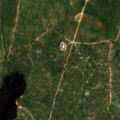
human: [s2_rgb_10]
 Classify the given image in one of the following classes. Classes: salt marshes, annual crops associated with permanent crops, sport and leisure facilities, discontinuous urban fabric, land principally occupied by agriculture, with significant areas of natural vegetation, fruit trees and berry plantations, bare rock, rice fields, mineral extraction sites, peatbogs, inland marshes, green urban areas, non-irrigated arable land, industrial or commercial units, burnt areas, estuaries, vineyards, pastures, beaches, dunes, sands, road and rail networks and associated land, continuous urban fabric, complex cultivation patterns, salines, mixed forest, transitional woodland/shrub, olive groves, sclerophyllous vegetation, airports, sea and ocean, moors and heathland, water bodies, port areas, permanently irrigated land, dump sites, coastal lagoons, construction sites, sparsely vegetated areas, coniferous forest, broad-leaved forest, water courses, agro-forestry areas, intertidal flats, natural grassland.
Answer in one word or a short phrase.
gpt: continuous urban fabric